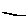
Label: line